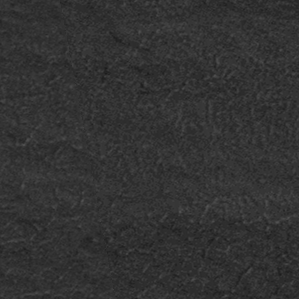
Label: frost